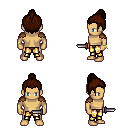
a pixel art fantasy rpg character, male body template, human, tanned skin, leather shoulder armor, gold greaves, brown short topknot hairstyle, bracelets, dagger, four views (front, back, left, right), 2x2 character sprite sheet, small pixel art, hard edges, no anti-aliasing